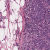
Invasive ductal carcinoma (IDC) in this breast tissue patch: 1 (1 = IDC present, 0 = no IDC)